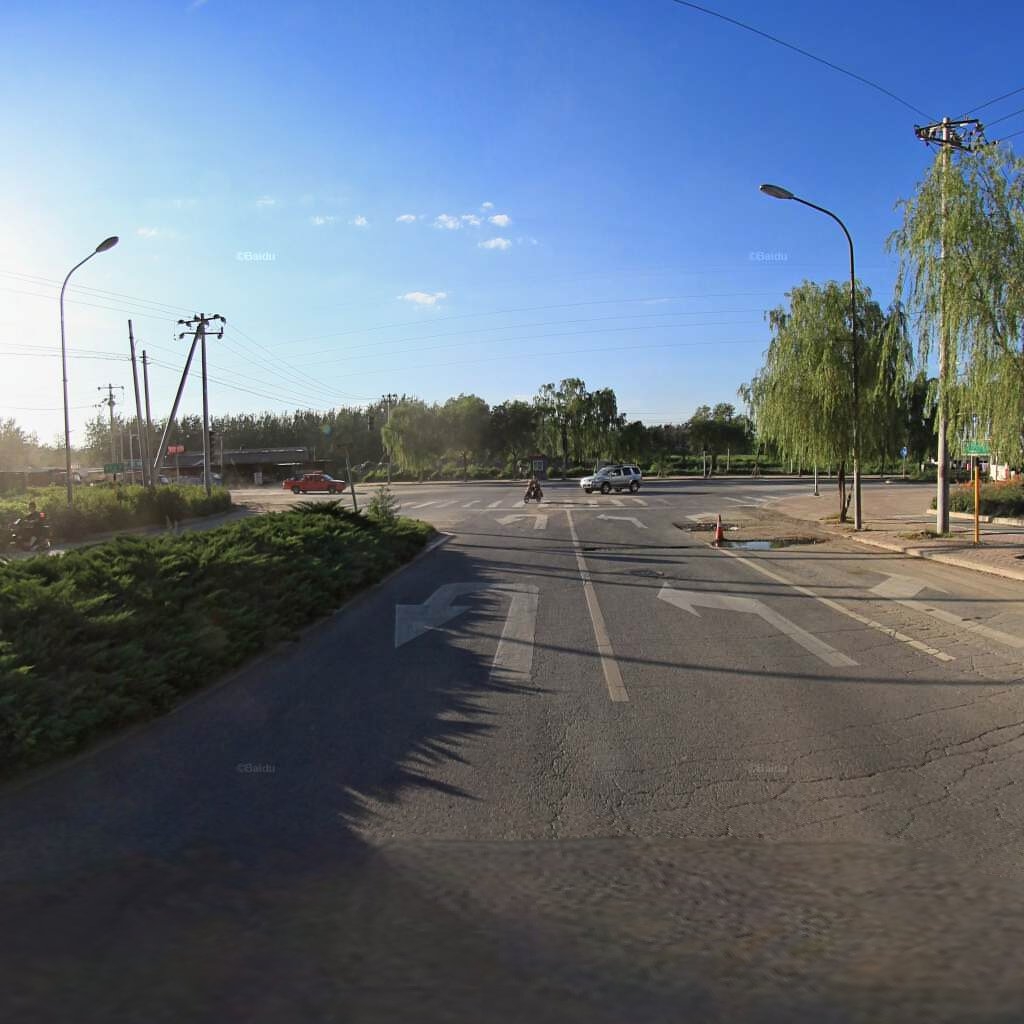
Region: Haidian
Road damage annotations: alligator crack, manhole cover